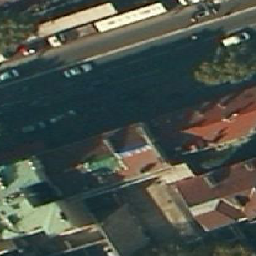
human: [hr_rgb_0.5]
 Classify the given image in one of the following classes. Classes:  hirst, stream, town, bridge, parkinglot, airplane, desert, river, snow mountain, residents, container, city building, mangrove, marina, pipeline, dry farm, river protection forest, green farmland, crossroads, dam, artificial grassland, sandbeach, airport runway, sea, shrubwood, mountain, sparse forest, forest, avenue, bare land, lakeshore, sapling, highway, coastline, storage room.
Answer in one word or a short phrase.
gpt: city building